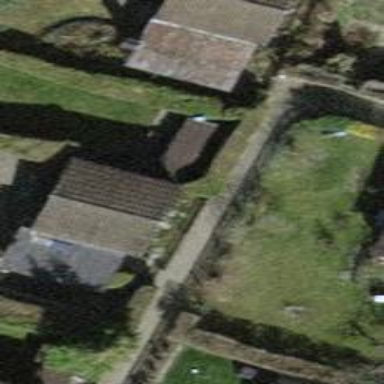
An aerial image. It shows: Allotment house.